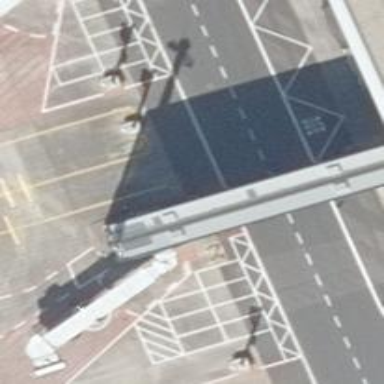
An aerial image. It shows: Parking position at the airport on concrete surface.